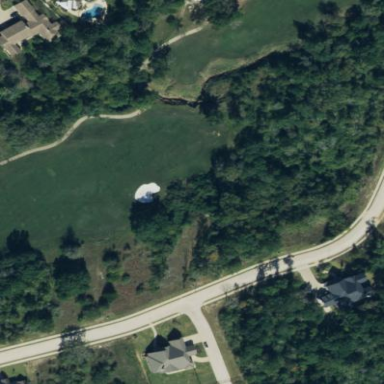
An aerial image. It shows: Rough grassy area used for golf.